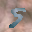
Label: 5